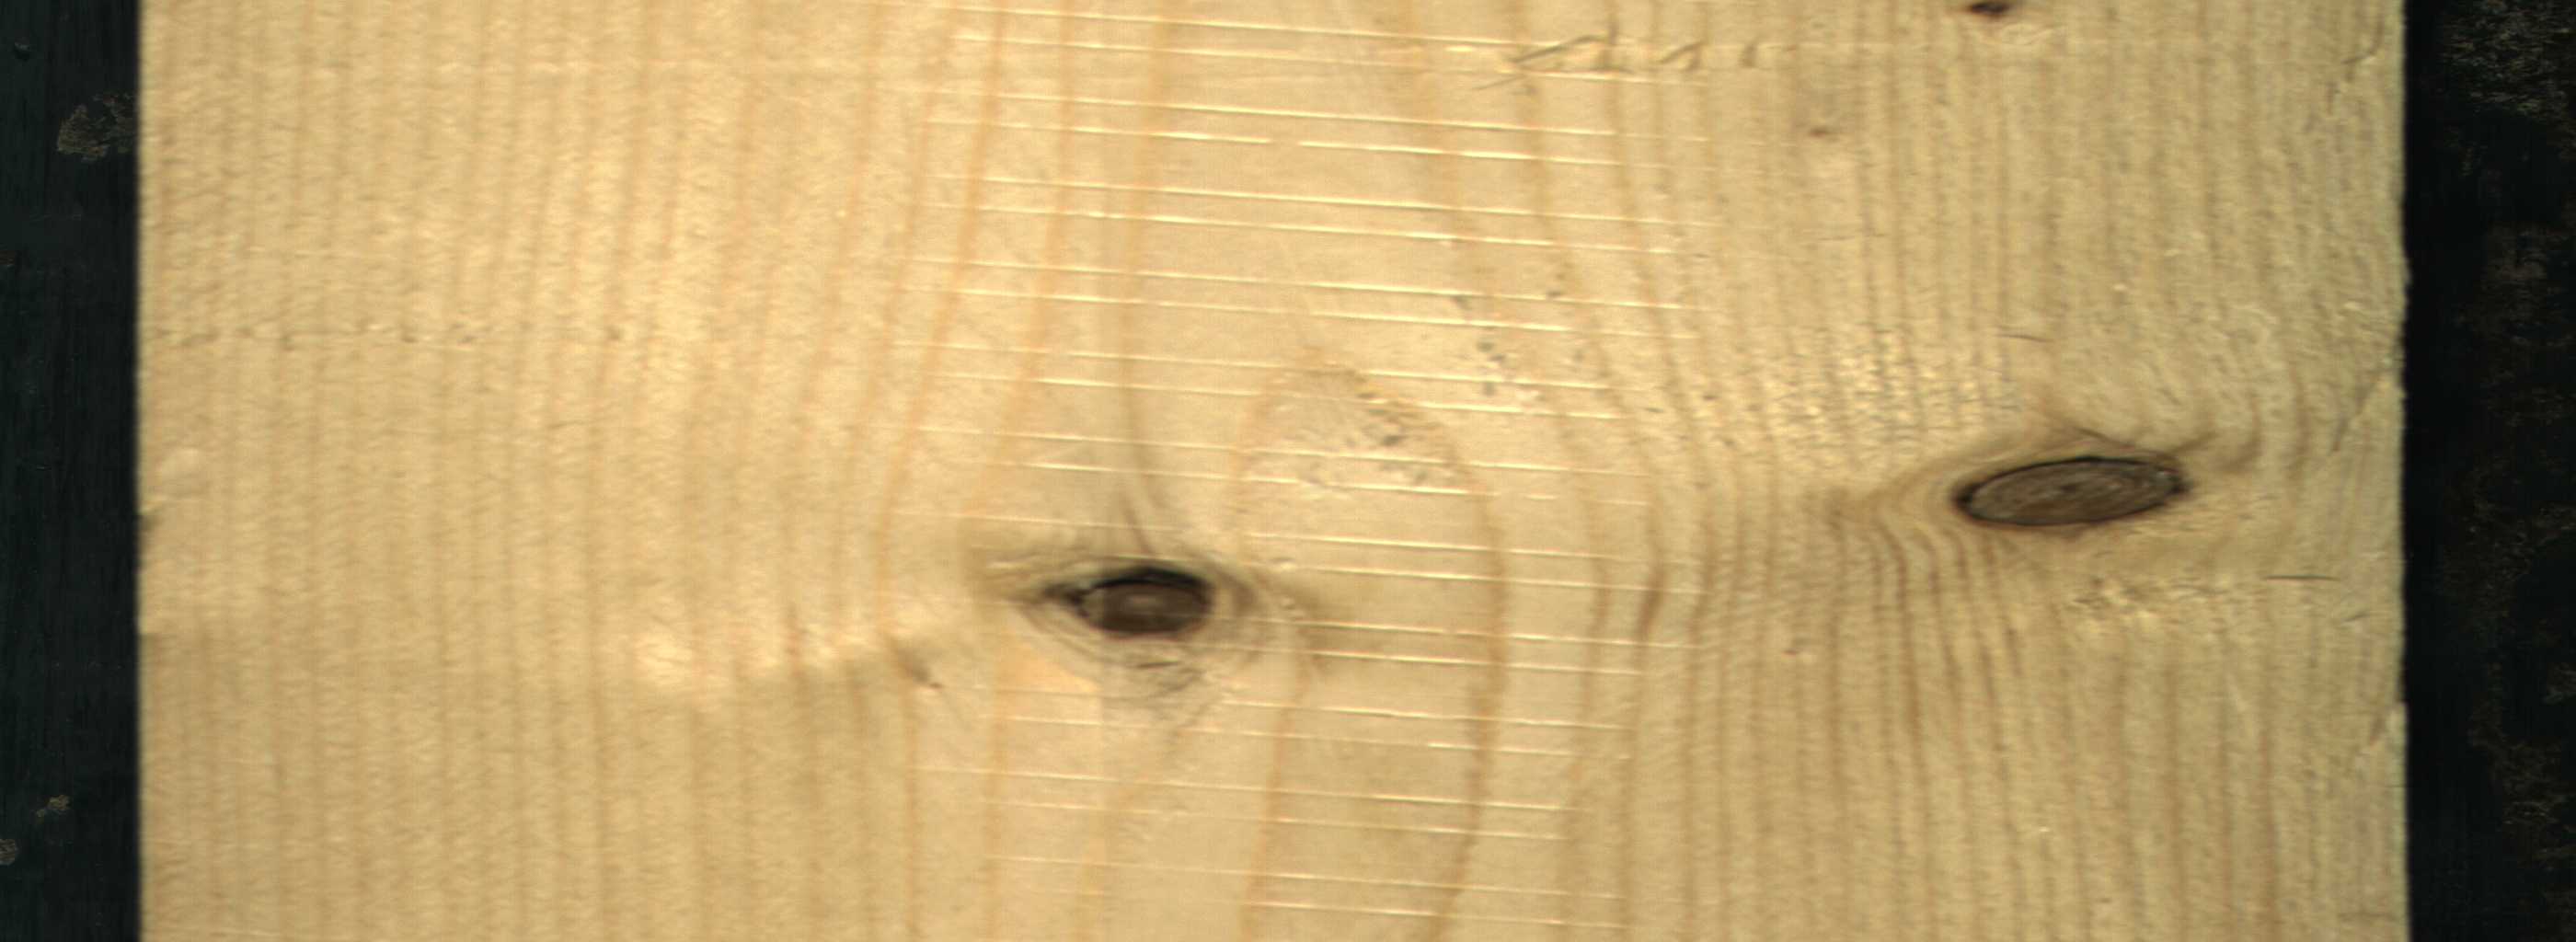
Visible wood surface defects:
Dead_Knot
Dead_Knot
Dead_Knot